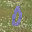
Label: 0